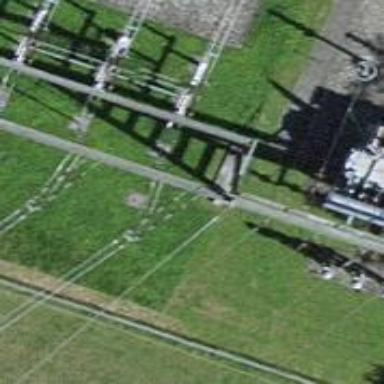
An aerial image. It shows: Power line is depicted.